Aerial crown-view tile of a tropical tree (Barro Colorado Island, Panama), acquired 20240918:
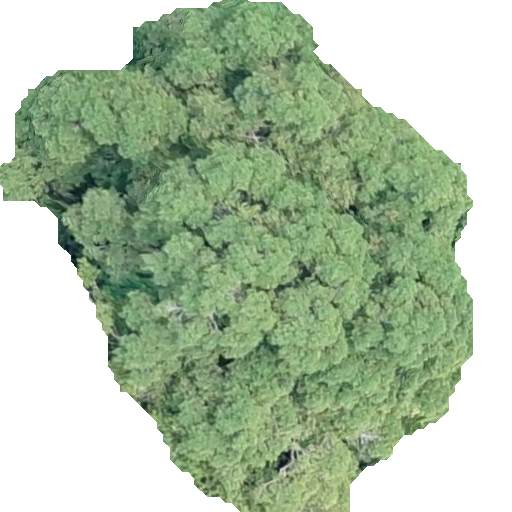
Species: Calophyllum longifolium
GBIF accepted scientific name: Calophyllum longifolium
Crown area: 255.457 m²